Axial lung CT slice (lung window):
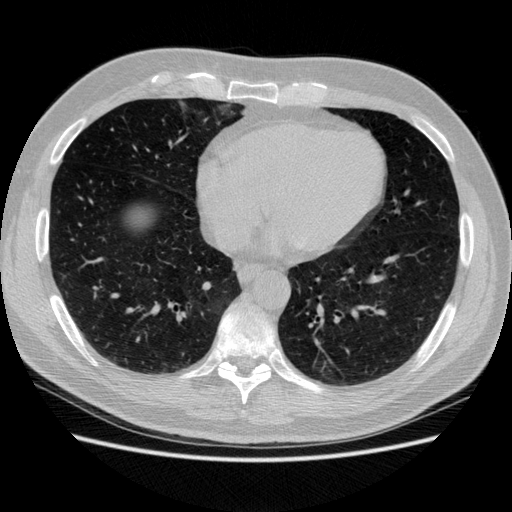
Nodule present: no